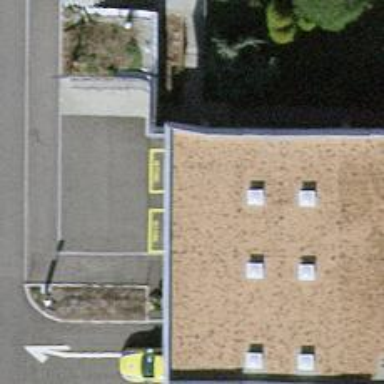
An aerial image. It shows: Ambulance station for emergencies.